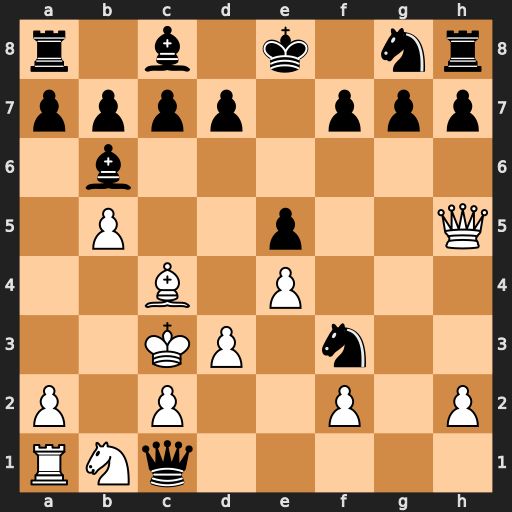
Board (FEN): r1b1k1nr/pppp1ppp/1b6/1P2p2Q/2B1P3/2KP1n2/P1P2P1P/RNq5
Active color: w
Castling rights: kq
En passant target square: -
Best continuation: Qxf7+ Kd8 Qf8#